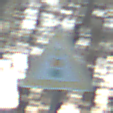
Verkehrszeichen: Lichtzeichenanlage
Umgebung: Outdoor, Nature
Tageszeit: SunriseSunset
Wetter: Clear
Licht: Natural
Jahreszeit: Winter
Kontrast: LowContrast